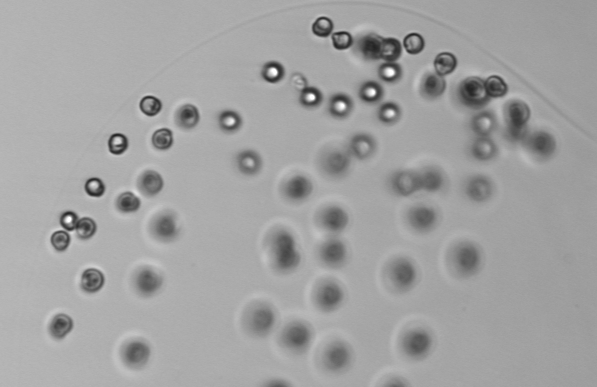
Label: Phaeocystis